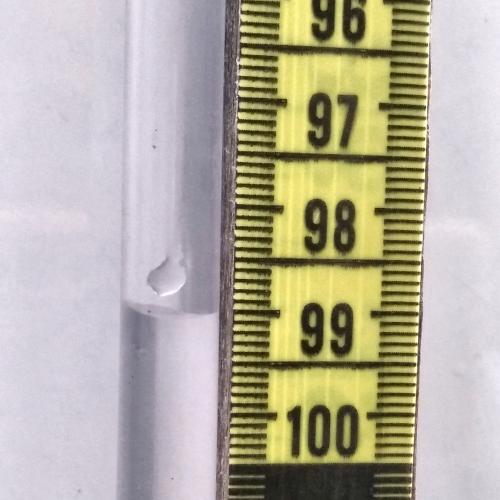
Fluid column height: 99.0 cm